【题型】解答题　【知识点】平面几何　【难度】easy
如图，等圆 $\odot O_1$ 和 $\odot O_2$ 相交于 $A$，$B$ 两点，$\odot O_1$ 经过 $\odot O_2$ 的圆心 $O_2$，连接 $AB$，作直径 $AC$，延长 $O_2B$ 到点 $D$，使 $DB = O_2B$，连接 $DC$。

(1) $\angle ABO_2 =$ \_\_\_\_\_\_ 度；

(2) 求证：$DC$ 为 $\odot O_2$ 的切线；

(3) 若 $DC = 3\sqrt{3}$，求 $\odot O_2$ 上 $\overset{\frown}{AB}$ 的长。
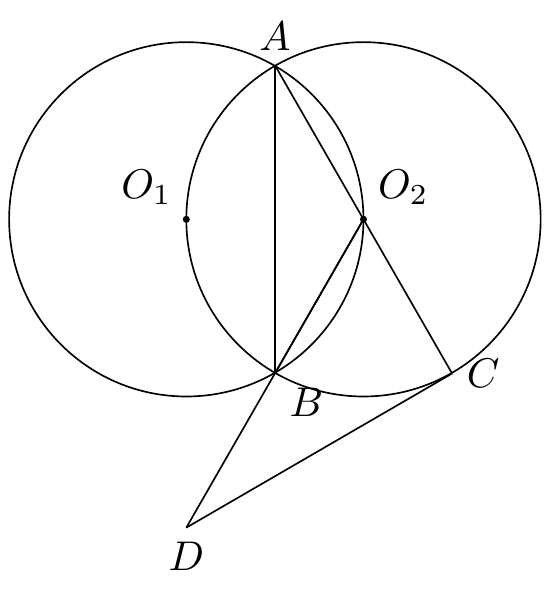
【解答】
(1) 解：如图，连接 $O_1O_2$、$AO_1$、$BO_1$，

$\because$ $\odot O_1$ 和 $\odot O_2$ 相交于 $A$，$B$ 两点，且 $\odot O_1$ 经过 $\odot O_2$ 的圆心 $O_2$，

$\therefore AO_1 = BO_1 = AO_2 = BO_2 = O_1O_2$，$AB \perp O_1O_2$,

$\therefore$ 四边形 $AO_1BO_2$ 是菱形，$\triangle AO_1O_2$，$\triangle BO_1O_2$ 是等边三角形，

$\therefore \angle O_1BO_2 = 60^\circ$,

$\therefore \angle ABO_2 = \frac{1}{2} \times 60^\circ = 30^\circ$。

（2）证明：如图，连接 $BC$，

由（1）得：$\triangle AO_1O_2$，$\triangle BO_1O_2$ 是等边三角形，

$\therefore \angle AO_2O_1 = \angle BO_2O_1 = 60^\circ$,

$\therefore \angle BO_2C = 60^\circ$,

$\therefore O_2B = O_2C$,

$\therefore \triangle BO_2C$ 为等边三角形,

$\therefore \angle O_2CB = 60^\circ = \angle O_2BC$, $CB = O_2B$,

$\because DB = O_2B$,

$\therefore DB = BC$,

$\therefore \angle BDC = \angle BCD = \frac{1}{2} \angle O_2BC = 30^\circ$,

$\therefore \angle O_2CD = 60^\circ + 30^\circ = 90^\circ$,

$\because O_2C$ 为半径,

$\therefore CD$ 为 $\odot O_2$ 的切线；

（3）解：$\because DC = 3\sqrt{3}$, $\angle BDC = 30^\circ$, $\angle O_2CD = 90^\circ$,

$\therefore O_2C = CD \cdot \tan 30^\circ = 3\sqrt{3} \times \frac{\sqrt{3}}{3} = 3$,

$\therefore \angle AO_2B = 60^\circ + 60^\circ = 120^\circ$,

$\therefore \odot O_2$ 上 $\overset{\frown}{AB}$ 的长 $\frac{120\pi \times 3}{180} = 2\pi$。
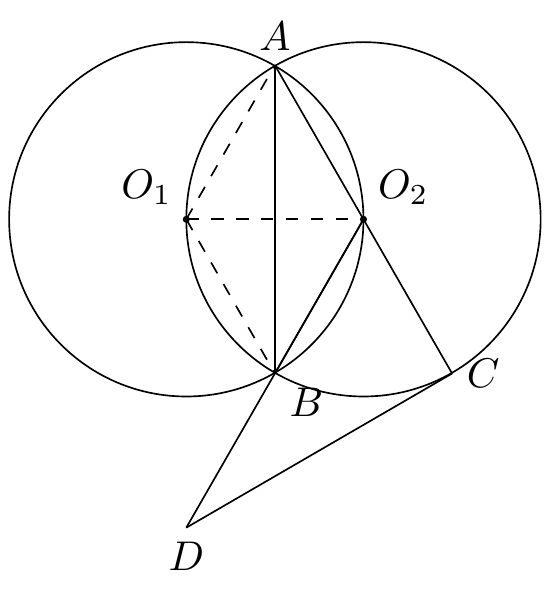
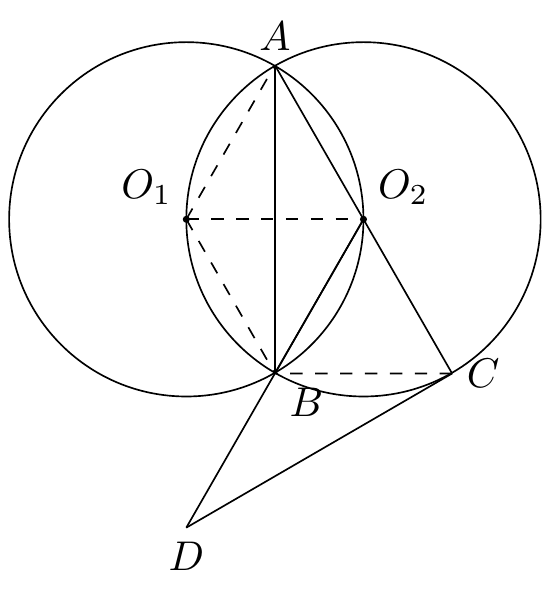